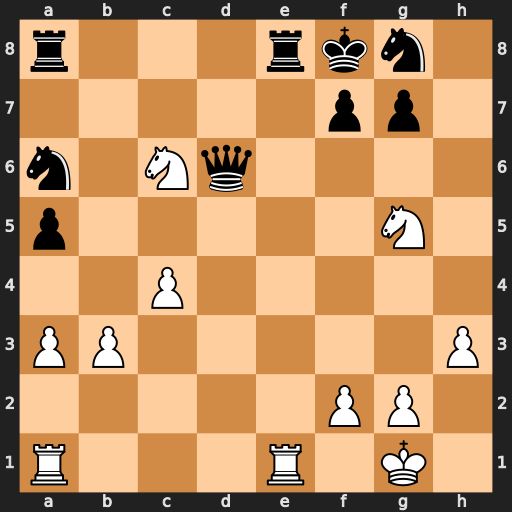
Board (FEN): r3rkn1/5pp1/n1Nq4/p5N1/2P5/PP5P/5PP1/R3R1K1
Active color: w
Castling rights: -
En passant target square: -
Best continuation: Nh7#